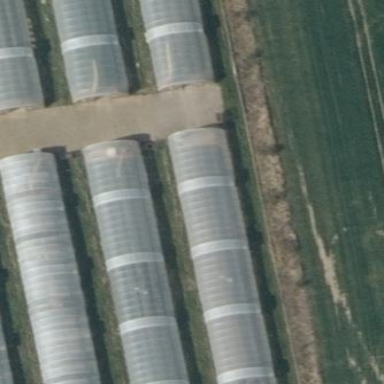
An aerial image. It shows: Greenhouse.